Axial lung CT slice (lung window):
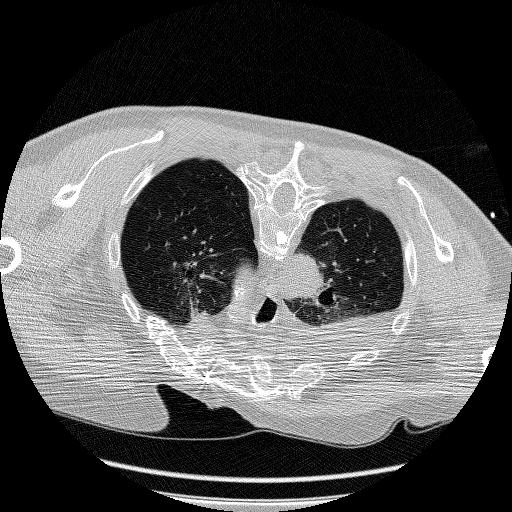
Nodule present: no